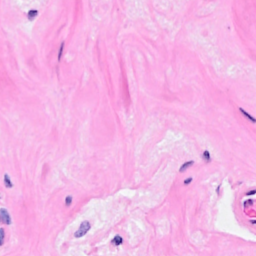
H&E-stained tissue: Breast